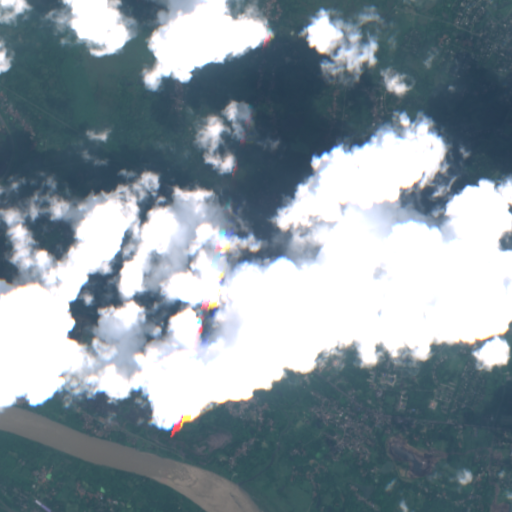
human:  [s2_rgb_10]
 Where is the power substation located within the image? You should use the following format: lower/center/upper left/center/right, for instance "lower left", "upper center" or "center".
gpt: The power substation is located in the center left of the image.
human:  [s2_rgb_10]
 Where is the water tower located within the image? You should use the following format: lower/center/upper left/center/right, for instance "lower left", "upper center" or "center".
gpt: The water tower is located in the center right of the image.
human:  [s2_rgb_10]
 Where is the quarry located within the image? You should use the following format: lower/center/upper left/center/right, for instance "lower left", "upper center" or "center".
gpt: There is no quarry in the image.